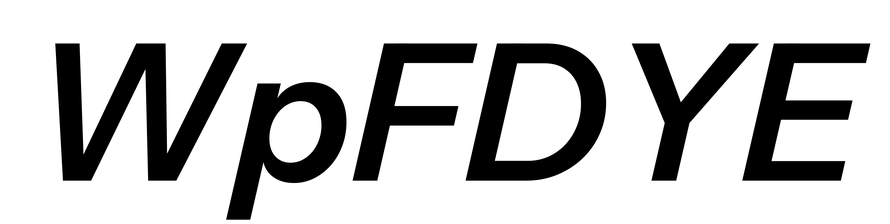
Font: InstrumentSans-Italic_SemiBold_Italic